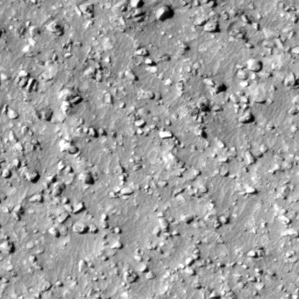
Label: non_frost